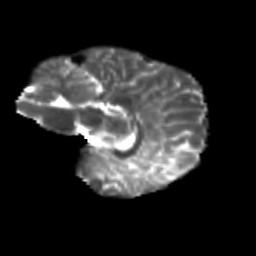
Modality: T2w
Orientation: sagittal
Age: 13
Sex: male
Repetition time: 9.512 s
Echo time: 0.089 s